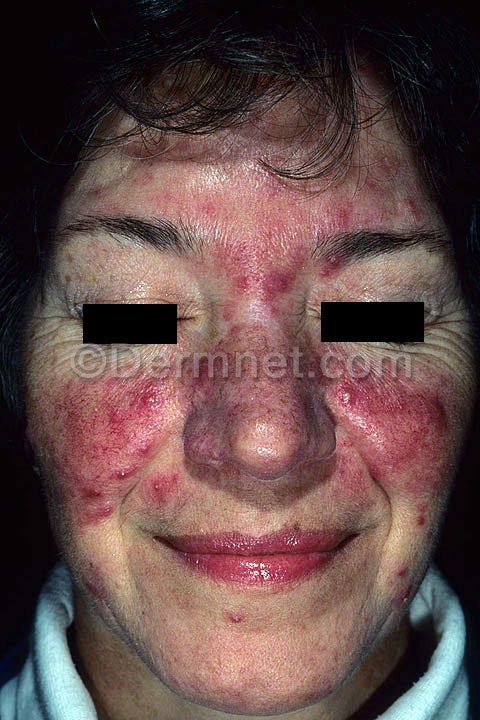
Disease: Acne and Rosacea Photos